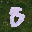
Label: 8